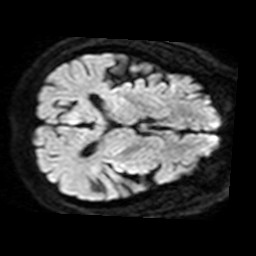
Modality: TRACE
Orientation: axial
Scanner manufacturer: philips
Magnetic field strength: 1.5 T
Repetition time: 3.144 s
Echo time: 0.06163 s